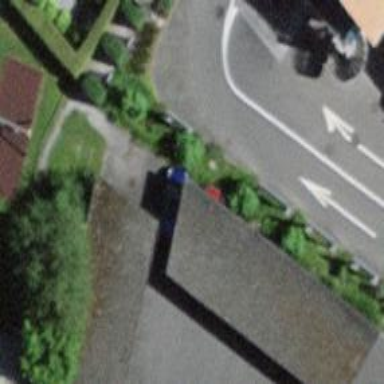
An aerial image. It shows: View of roof of building.